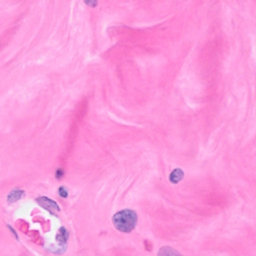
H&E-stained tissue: Breast